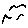
Label: bird